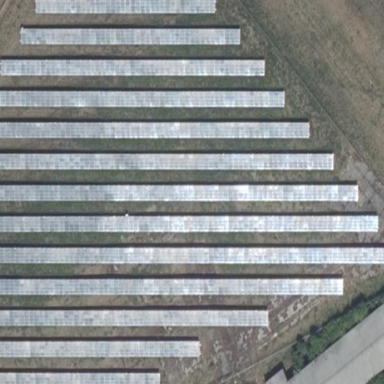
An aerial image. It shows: Solar power generator enclosed by Drahtmatten fence. The generator is solar photovoltaic panel.